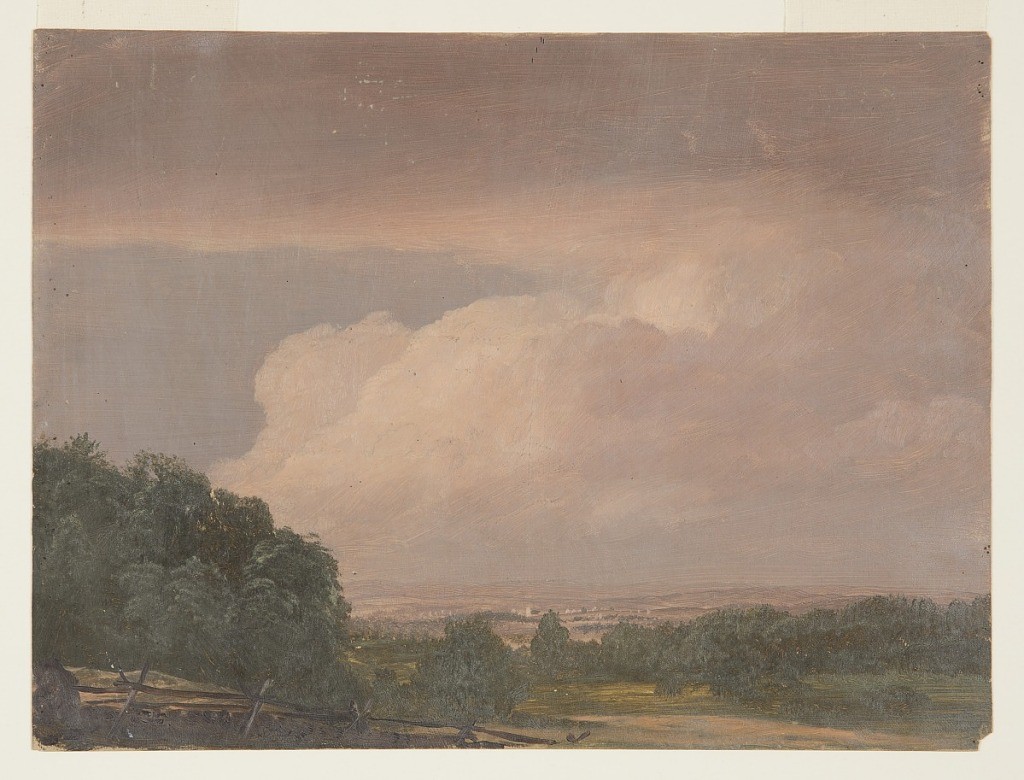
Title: Landscape with a Town
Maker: Frederic Edwin Church, American, 1826–1900
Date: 1860–70
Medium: Oil and graphite on tan paperboard
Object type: Drawing
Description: Landscape sketch showing a view of a distant town (possibly Hudson, New York) viewed from an elevated perspective (possibly the artist's property nearby). In the foreground, a split rail fence is visible in the lower left corner and forms the boundary of a grassy and partially wooded field that extends into the middle distance. A dense grove of dark green trees is included at left. In the distance at center, several small, white buildings--possibly comprising the town of Hudson--are tucked within a rolling landscape that extends into the hazy background. Above, an immense and billowing cumulus cloud rises high into the sky, where another long, dark, and horizontal cloud bank is visible along the upper margin.